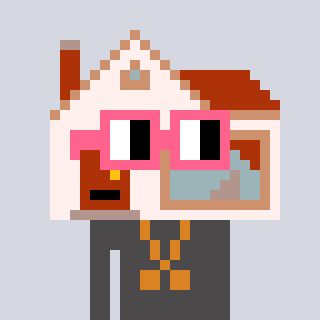
a pixel art character with square pink glasses, a house-shaped head and a grayscale-colored body on a cool background